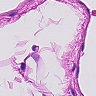
Metastatic tissue present: no